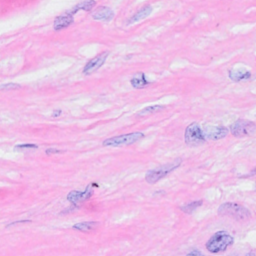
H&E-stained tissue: Breast